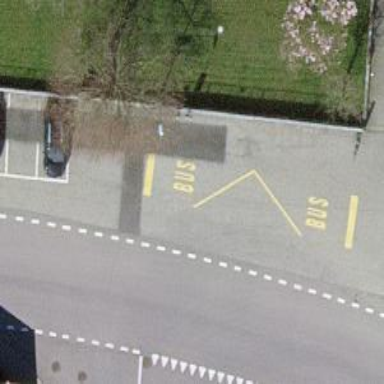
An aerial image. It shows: Bus stop with sheltered platform for public transport.